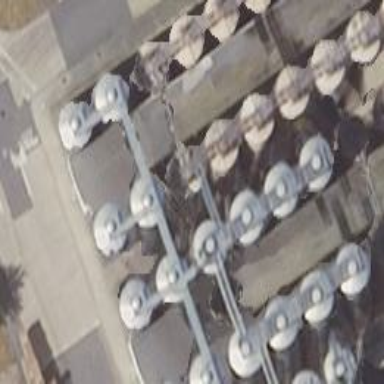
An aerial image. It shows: Storage tank that is man-made.